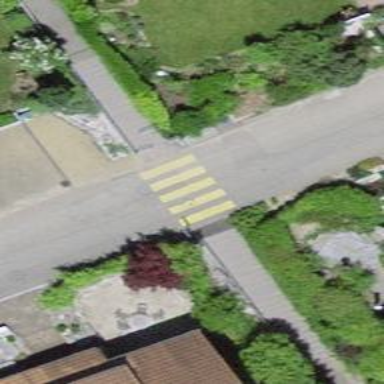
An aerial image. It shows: Asphalt steps along the road.